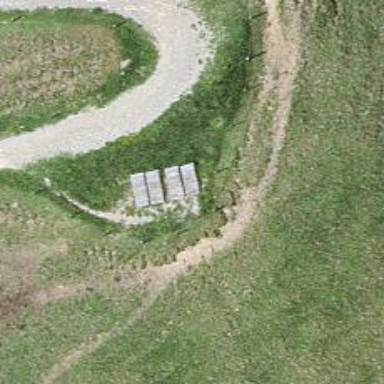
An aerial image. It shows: Bench.